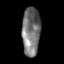
Tissue: skin
Cell type: Epithelial cells
Senescence score: 0.2832
Nuclear area (px): 864
Mean DAPI intensity: 116.84